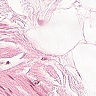
Metastatic tissue present: no